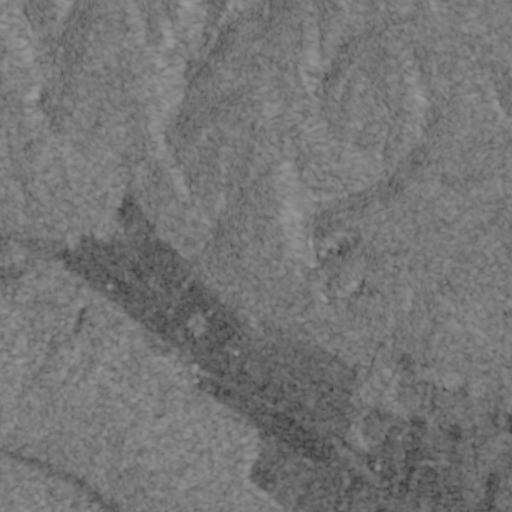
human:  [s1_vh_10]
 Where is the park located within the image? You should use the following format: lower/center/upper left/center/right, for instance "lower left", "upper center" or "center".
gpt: The park is located in the upper left of the image.
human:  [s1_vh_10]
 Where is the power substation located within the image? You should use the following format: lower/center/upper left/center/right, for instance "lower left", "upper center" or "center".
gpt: The power substation is located in the lower center of the image.
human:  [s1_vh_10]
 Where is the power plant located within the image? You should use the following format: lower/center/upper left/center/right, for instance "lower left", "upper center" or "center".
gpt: There is no power plant in the image.

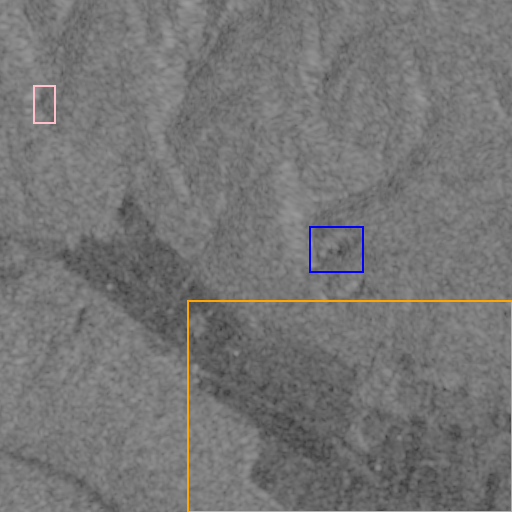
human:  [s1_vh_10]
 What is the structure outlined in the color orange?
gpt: The structure outlined in orange is a crop field.
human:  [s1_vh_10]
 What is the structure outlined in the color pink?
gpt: The structure outlined in pink is a park.
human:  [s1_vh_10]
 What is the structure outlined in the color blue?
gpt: The structure outlined in blue is a quarry.
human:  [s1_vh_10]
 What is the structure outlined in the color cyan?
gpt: There is no cyan outline.